Question: I am updating our app to meet the new Google chromecast guidlines. One of the specifications states (Use the hardware buttons to change the volume level on the receiver. A visual volume slider (with a cast icon to the left of it) should only show when the hardware volume buttons are pressed). I'm assuming they mean something like this.

I can't seem to find anywhere were I can add set a flag to show this route or a place to add a custom route. I have looked all through the Companion app and have not found any place where this is done. Any help would be greatly appreciated. Thanks
Here is a snippet of my code that sets up lock screen controls
'''
AudioManager audioManager = (AudioManager) context.getSystemService(Context.AUDIO_SERVICE);
audioManager.requestAudioFocus(this, AudioManager.STREAM_MUSIC, AudioManager.AUDIOFOCUS_GAIN);
ComponentName receiver = new ComponentName(context, RemoteControlReceiver.class.getName());
audioManager.registerMediaButtonEventReceiver(receiver);
Intent remoteControlIntent = new Intent(Intent.ACTION_MEDIA_BUTTON);
remoteControlIntent.setComponent(receiver);
PendingIntent mediaPendingIntent = PendingIntent.getBroadcast(context, 0, remoteControlIntent, 0);
RemoteControlClient ctrlClient = new RemoteControlClient(mediaPendingIntent);
ctrlClient.editMetadata(true)
.putString(MediaMetadataRetriever.METADATA_KEY_TITLE, resources.getString(R.string.casting_episode, seriesItem.get().getName(), episodeItem.get().getEpisodeNumber()))
.putString(MediaMetadataRetriever.METADATA_KEY_ALBUMARTIST, resources.getString(R.string.casting_to, selectedDevice.get().getFriendlyName()))
.putBitmap(RemoteControlClient.MetadataEditor.BITMAP_KEY_ARTWORK, seriesImage.get())
.apply();
ctrlClient.setPlaybackState(RemoteControlClient.PLAYSTATE_PLAYING);
ctrlClient.setTransportControlFlags(RemoteControlClient.FLAG_KEY_MEDIA_PLAY_PAUSE | RemoteControlClient.FLAG_KEY_MEDIA_STOP);
audioManager.registerRemoteControlClient(ctrlClient);
audioManager.setMode(AudioManager.ROUTE_ALL);
remoteControlClient = Optional.of(ctrlClient);
'''
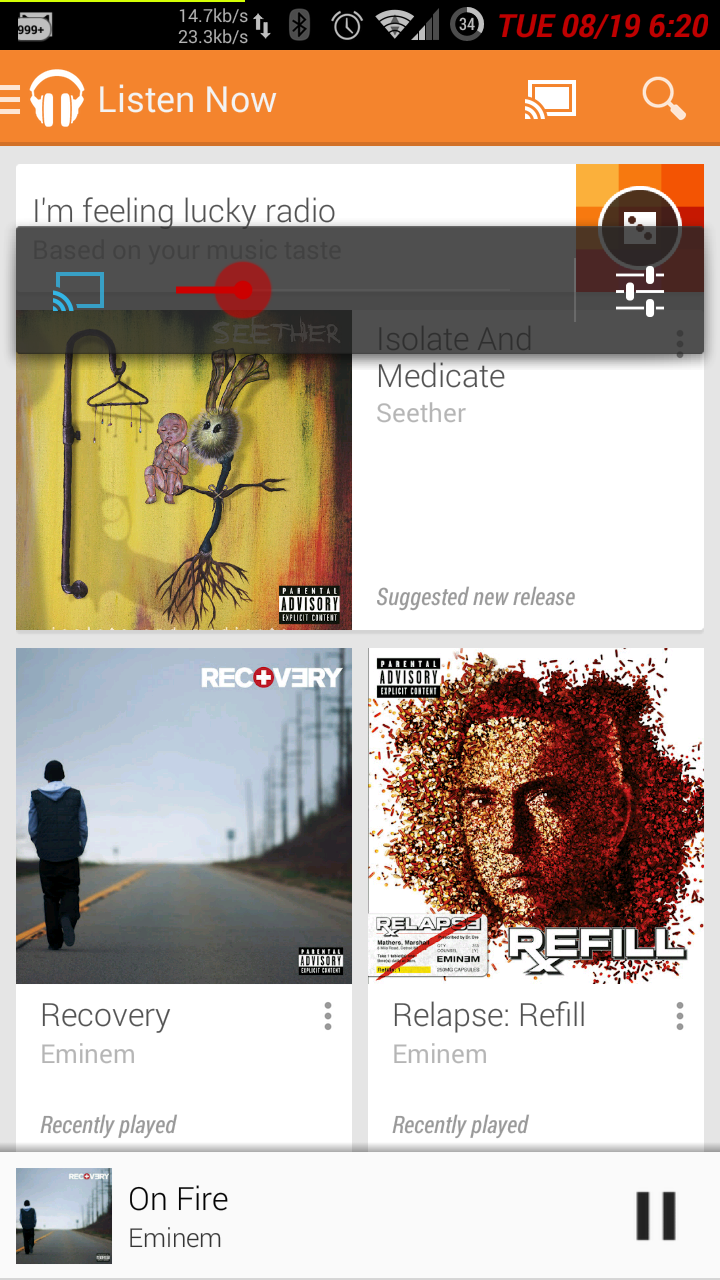
Answer: After registering your 'RemoteControlClient', you need to add it to the 'MediaRouter':
'''
mMediaRouter.addRemoteControlClient(mRemoteControlClient);
'''
<URL>